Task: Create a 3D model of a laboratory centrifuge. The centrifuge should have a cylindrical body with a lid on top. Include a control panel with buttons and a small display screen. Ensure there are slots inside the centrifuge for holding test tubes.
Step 184:
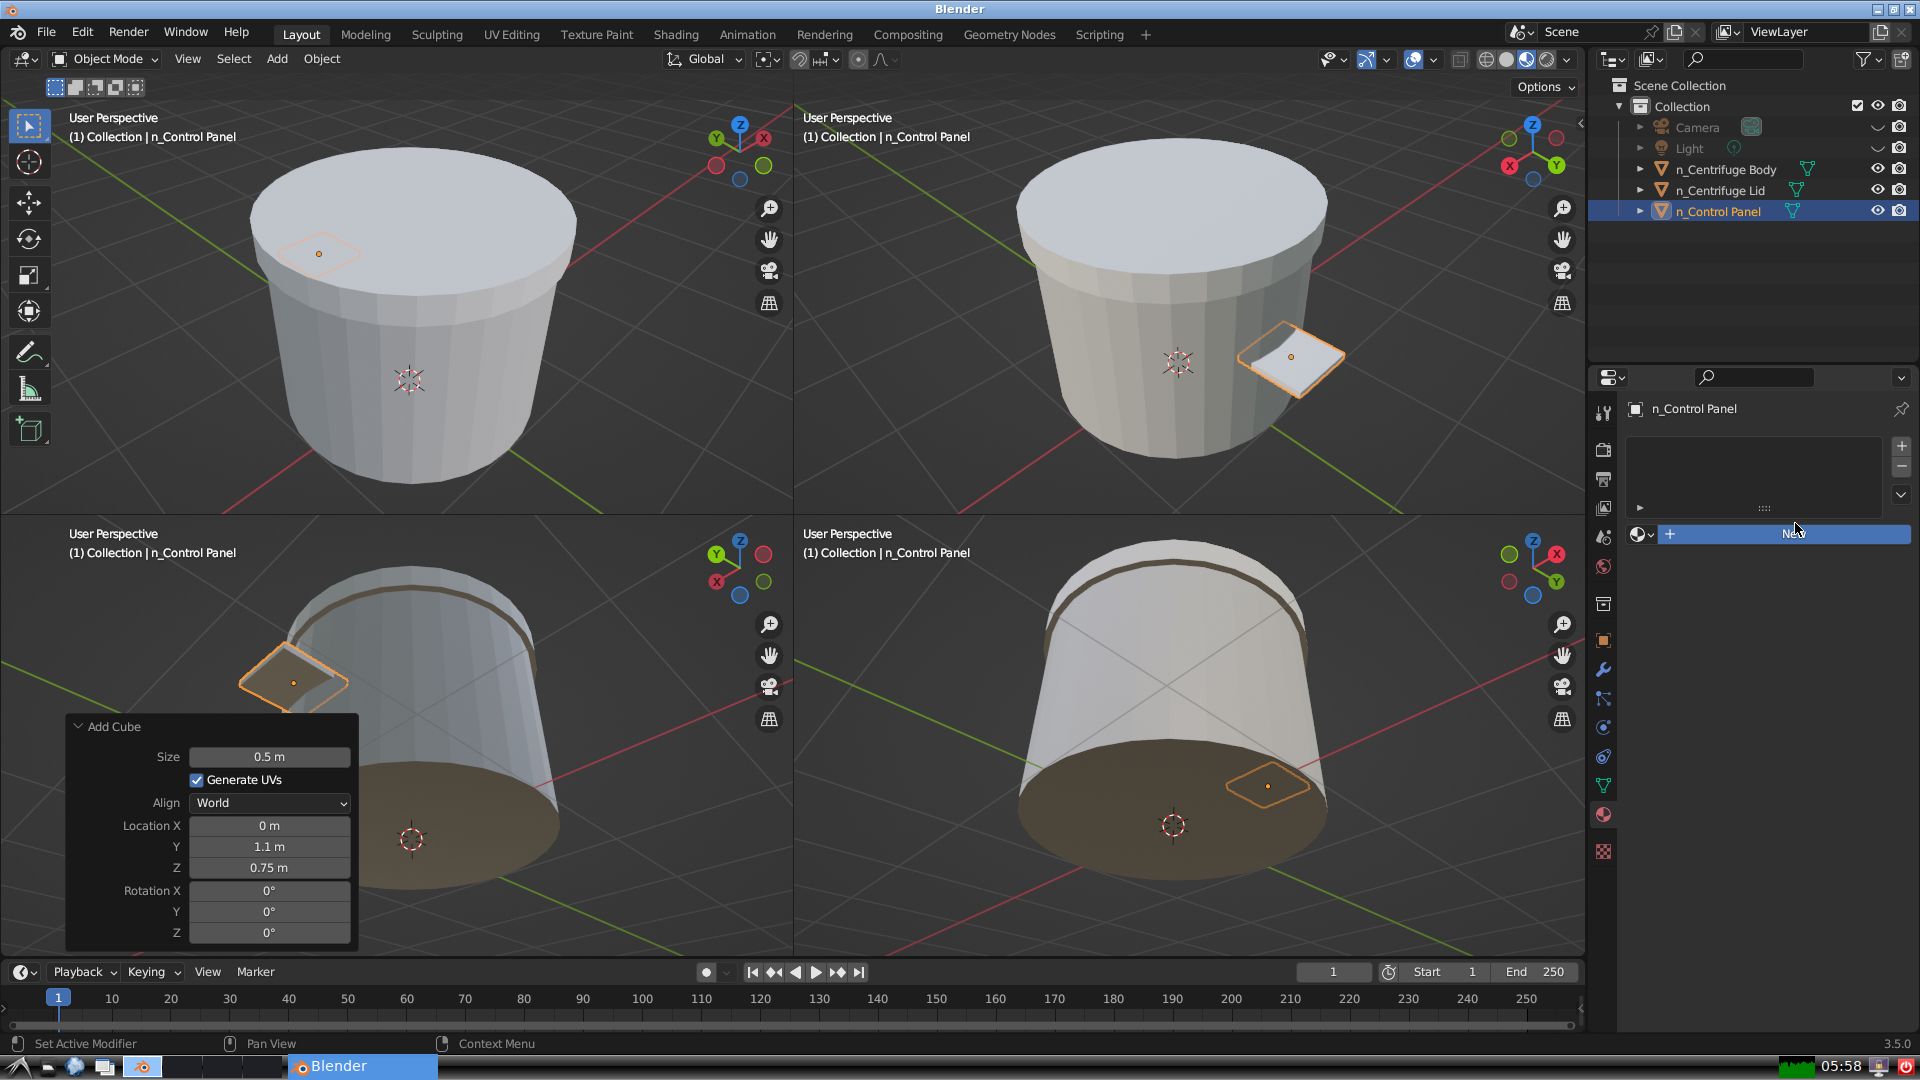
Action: {"mouse_move": [1604, 815]}